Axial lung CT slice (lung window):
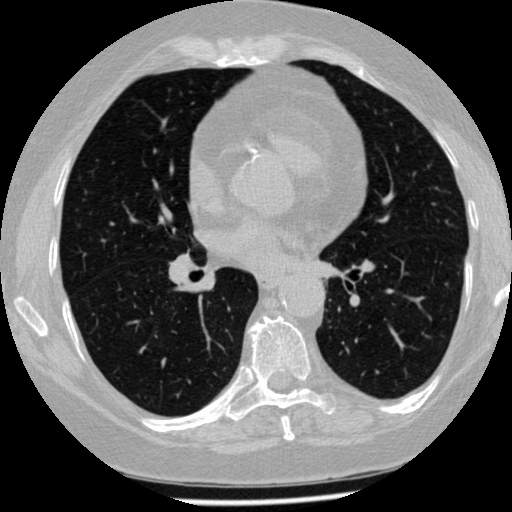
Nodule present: no